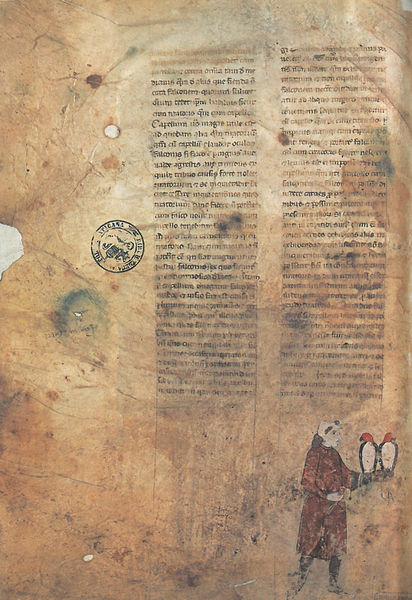
Titel: Falkenbuch Friedrichs des II.; De arte venandi cum avibus
Institution: Rom, Biblioteca Vaticana
Schlagwörter: mann, umhang, vogel, weiß, schwarz, rot, alt, kappe, arm, mensch, vögel, gewand, blatt, schrift, papier, zwei, vergilbt, inschrift, japanisch, buch, loch, seite, illustration, text, stempel, schuh, tinte, löcher, buchseite, pergament, habicht, handschrift, riss, wasserflecken, buchmalerei, falkner, manuskript, raubvogel, verblichen, falken, manual, raubvögel, ltext, schägen